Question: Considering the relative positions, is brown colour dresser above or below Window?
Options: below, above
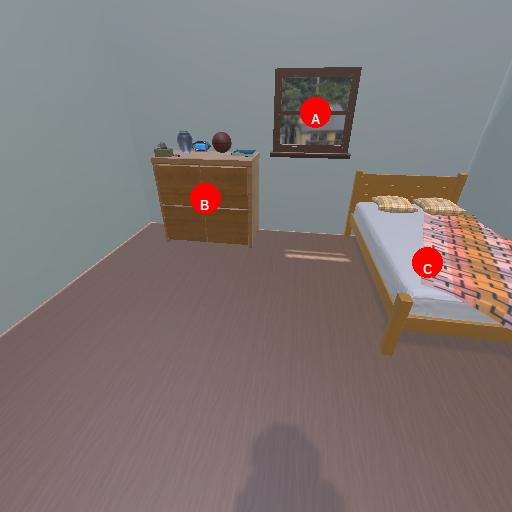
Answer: below